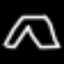
Label: pants